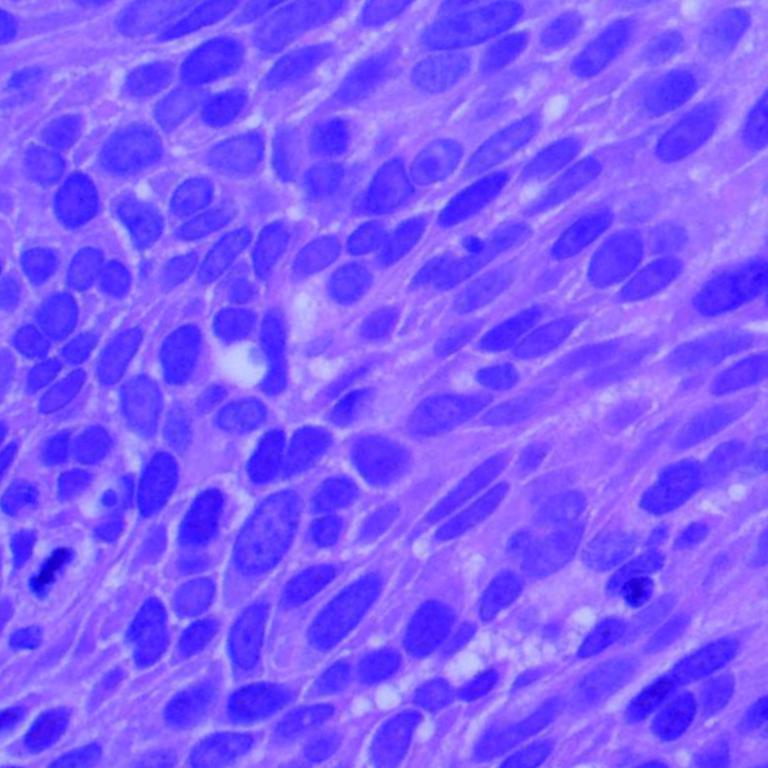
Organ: lung
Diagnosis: squamous carcinomas